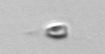
Label: Calciopappus